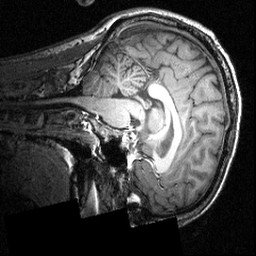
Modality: T1w
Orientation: sagittal
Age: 22
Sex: male
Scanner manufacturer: siemens
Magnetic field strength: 3.951 T
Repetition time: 1.5 s
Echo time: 0.00335 s